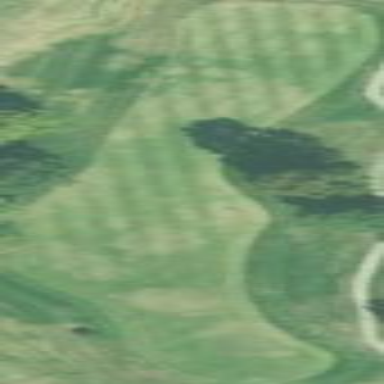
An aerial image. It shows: Grassy area designated as golf fairway.